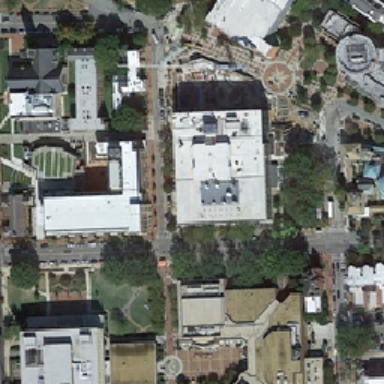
The rectangular with gray roof is surrounded by exquisite buildings .